Question: i have created SVG chart. i want to perform zooming in that chart. for zooming i need to draw rectangle i.e selection marker to select area to zoom in chart. how can i draw a rectangle in mouse move event.
1.mouse down event triggered. (start position of the marker)
2.start dragging (mouse move event triggered) -> in that event need to draw the rectangle based on the mouse move
1. drop (mouse up event triggered)-> clear the rectangle
Please refer below below screenshot.

how can i draw rectangle based on mouse move ?
Thanks,
Siva
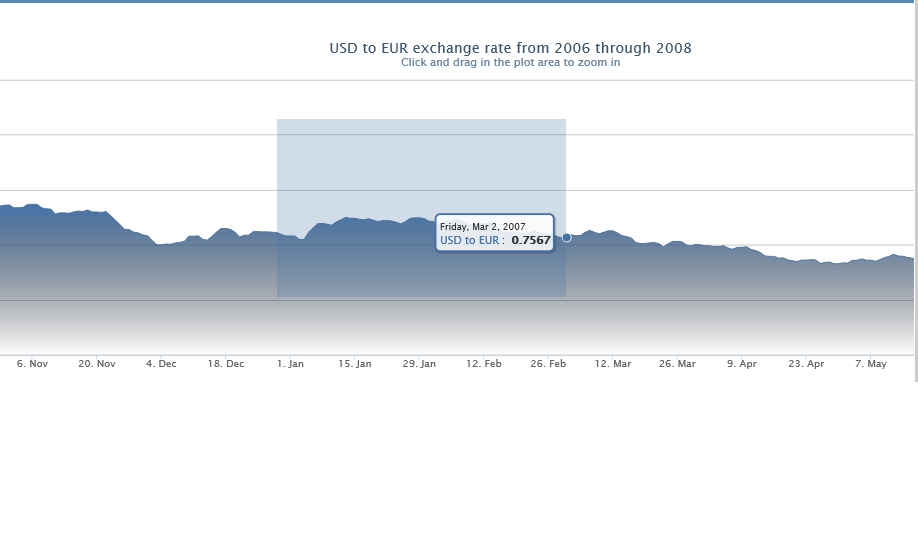
Answer: here is a possible solution:
At the end of your SVG (in this way it will be drawn on all elements) add a rect like this
'''
<rect id="zoom_area" x=0 y=0 width=0 height=0 onmouseup="endDrag(evt)" style="fill: white; stroke:black; stroke-width:2px; opacity:0.5"/>
'''
On your grid add the events 'onmouseup="endDrag(evt)"' and 'onmousemove="moveMouse(evt)"'
Now the javascript:
'''
var zoom_box = {};
function startDrag(evt){
var offset = $("#bounds_grid").offset(); // Take the offset from the grid, change the ID as you need.
evt.stopPropagation();
zoom_box["start_x"] = evt.clientX-offset.left;
zoom_box["start_y"] = evt.clientY-offset.top;
zoom_box["boxing"] = true;
$('#zoom_area').attr("x",zoom_box["start_x"]);
$('#zoom_area').attr("y",zoom_box["start_y"]);
}
function endDrag(evt){
var offset = $("#bounds_grid").offset();
evt.stopPropagation();
zoom_box["end_x"] = evt.clientX-offset.left;
zoom_box["end_y"] = evt.clientY-offset.top;
zoom_box["boxing"] = false;
$('#zoom_area').attr("width",0);
$('#zoom_area').attr("height",0);
}
function moveMouse(evt){
var offset = $("#bounds_grid").offset();
evt.stopPropagation();
if(zoom_box["boxing"]){
zoom_box["end_x"] = evt.clientX-offset.left;
zoom_box["end_y"] = evt.clientY-offset.top;
$('#zoom_area').attr("width",(zoom_box["end_x"]-zoom_box["start_x"]));
$('#zoom_area').attr("height",(zoom_box["end_y"]-zoom_box["start_y"]));
}
}
'''
Be carefull with the offset: in this way it take te offset from the margin of the document